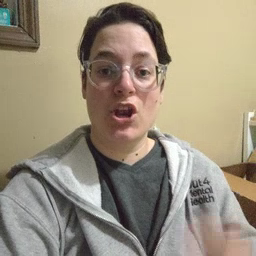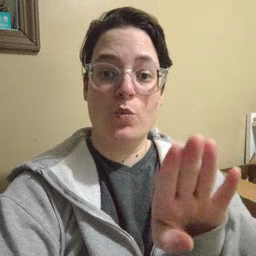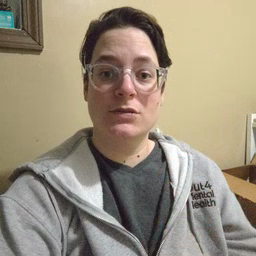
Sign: close